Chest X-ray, PA view. Patient: 58 years old, sex M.
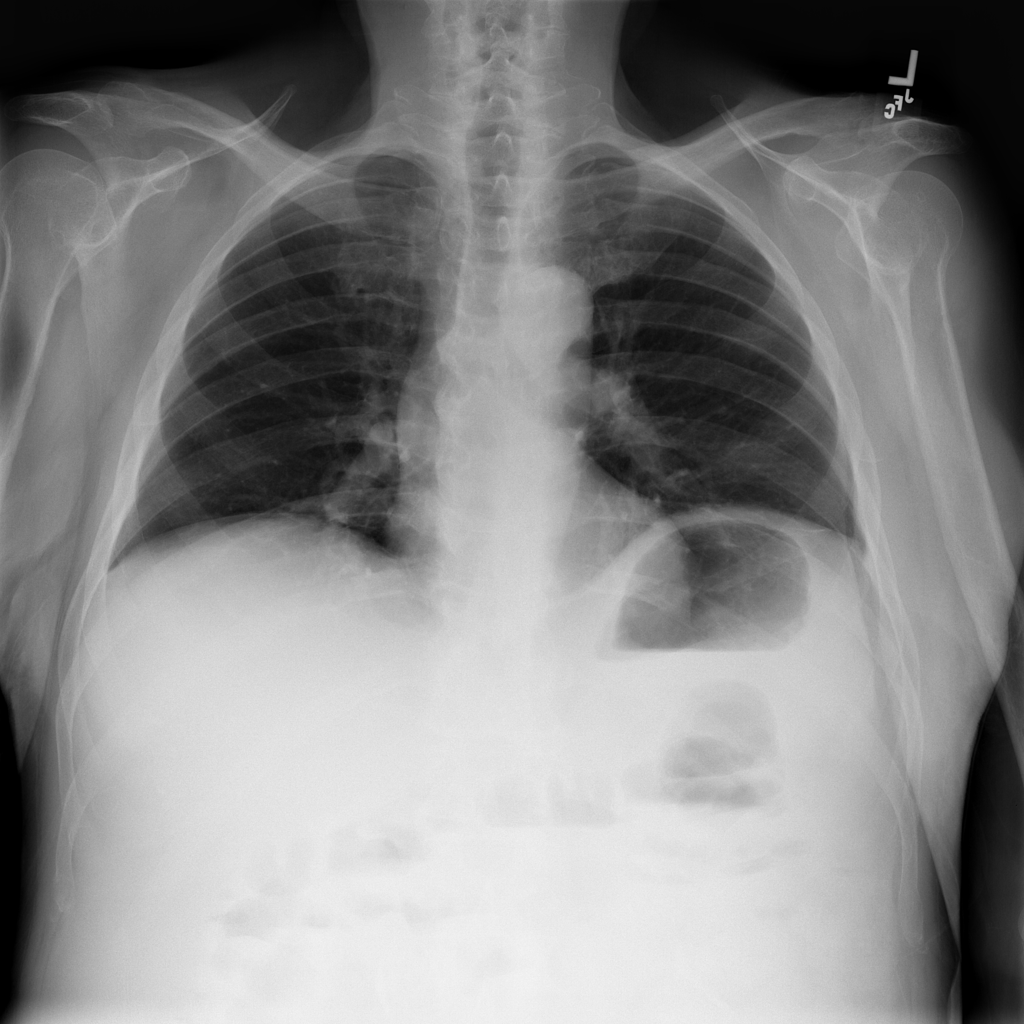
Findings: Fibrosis